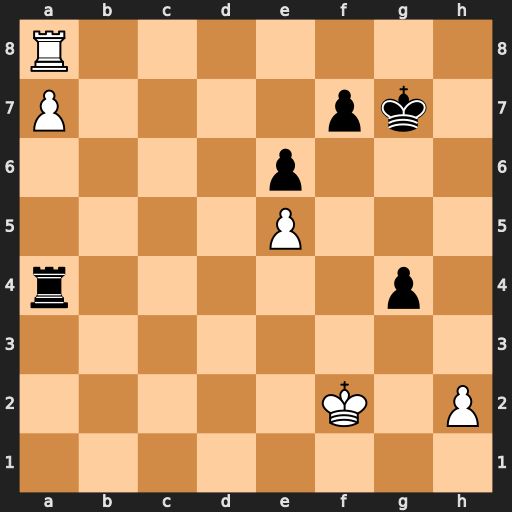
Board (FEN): R7/P4pk1/4p3/4P3/r5p1/8/5K1P/8
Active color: w
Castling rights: -
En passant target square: -
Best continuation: Kg3 Kh7 Kh4